Question: Ok, I know it's probabblly mz bad understanding of how threads really work, but until someone helps me understand I'll believe that it's a bug :)
In my Main class and its main() method I have:
'''
public static void main(String args[]){
StoneBucket stoneBucket = new StoneBucket();
StonePutter spRunnable = new StonePutter(stoneBucket);
StoneThrower stRunnable = new StoneThrower(stoneBucket);
StoneThrower stRunnable2 = new StoneThrower(stoneBucket);
//Create the Threads that will take the Runnables as arguments
Thread puttingThread = new Thread(spRunnable);
Thread throwingThread = new Thread(stRunnable);
Thread throwingThread2 = new Thread(stRunnable);
puttingThread.setName("Putter");
throwingThread.setName("Thrower 1");
throwingThread2.setName("Thrower 2");
[...]
'''
And then in my StoneThrower class I have
'''
public class StoneThrower implements Runnable{
private StoneBucket sb;
private String name;
public StoneThrower(StoneBucket _sb){
this.sb = _sb;
}
public void run(){
name = Thread.currentThread().getName();
System.out.println("T::"+name+" started...");
int count = 0;
while(true){
[...]
'''
When I compile and run this code I'm getting:

So, my question is why do both of these threads return the same name for 'currentThread().getName()' ?
When they were created they were assigned the name through 'threadX.setName("XXX")' and those runnables are started by calling 'threadX.start()'...
Could someone please clarify me this?
EDIT: I accepted the correct answer because changing the stRunnable to stRunnable2 the behaviour is as expected. The real question is now why does this happen. I create two threads and start them separately. How is it posibble that the run() method (called once when the thread's created) returns wrong name ?
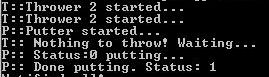
Answer: This happens because you store thread name in instance variable 'name' of your 'StoneThrower'. Because of concurrency, second thread overrides value of 'name' that first thread has just set and both of them output the same value.
Here is your scenario:
'''
1. Thread1#start
2. Thread2#start
3. Thread1#runnable#run -> runnable.name = 'Thrower 1'
4. Thread2#runnable#run -> runnable.name = 'Thrower 2' // overrides
5. Thread1#runnable#run -> System.out.println(runnable.name)
6. Thread2#runnable#run -> System.out.println(runnable.name)
'''